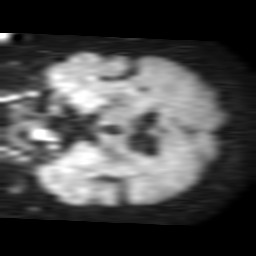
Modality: TRACE
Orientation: coronal
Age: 61
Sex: male
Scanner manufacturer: philips
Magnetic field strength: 1.5 T
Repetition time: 5.332 s
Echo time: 0.07488 s